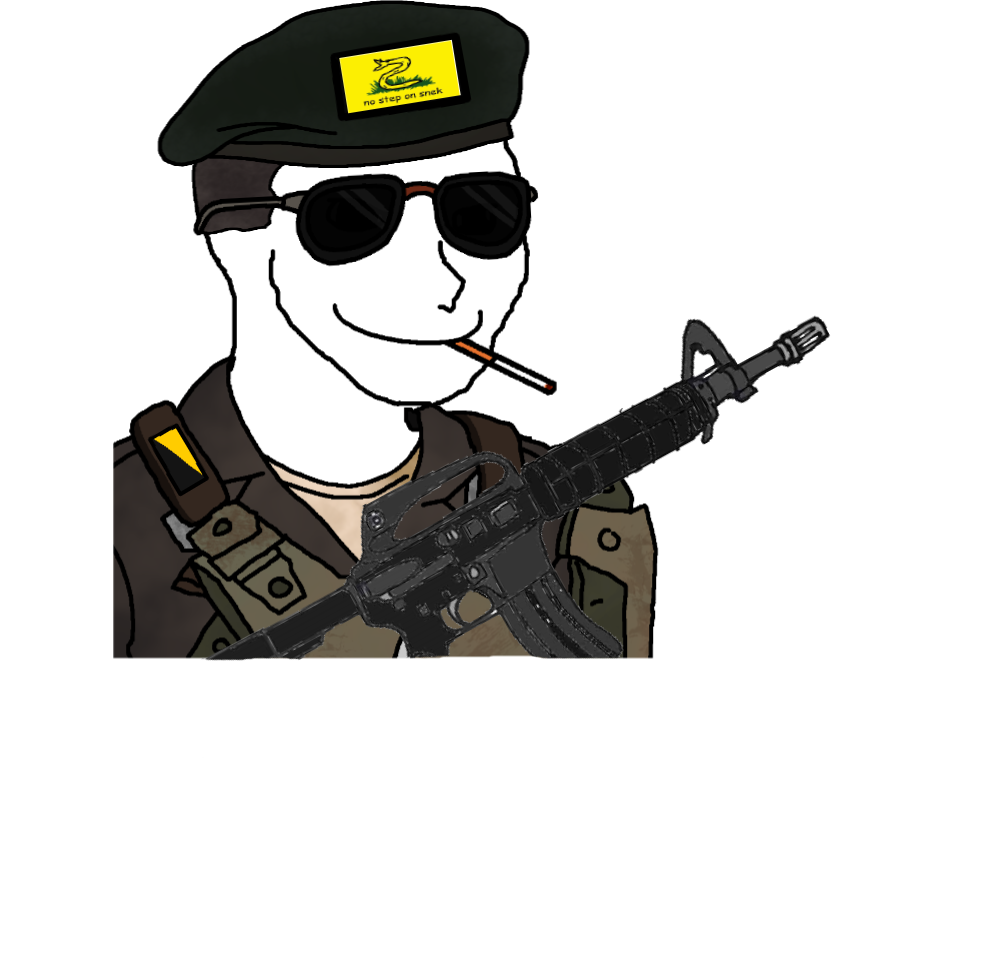
Label: 5_Oomer